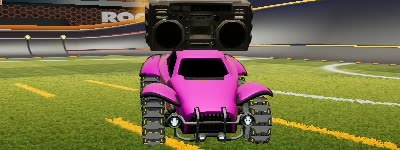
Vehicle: octane